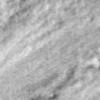
Label: no_change